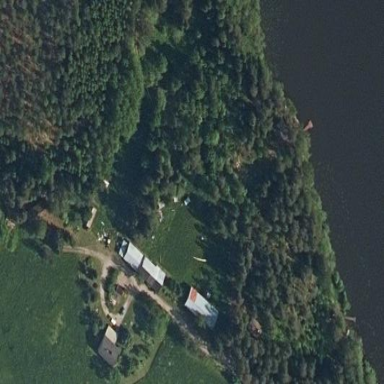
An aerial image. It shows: Farmyard area.